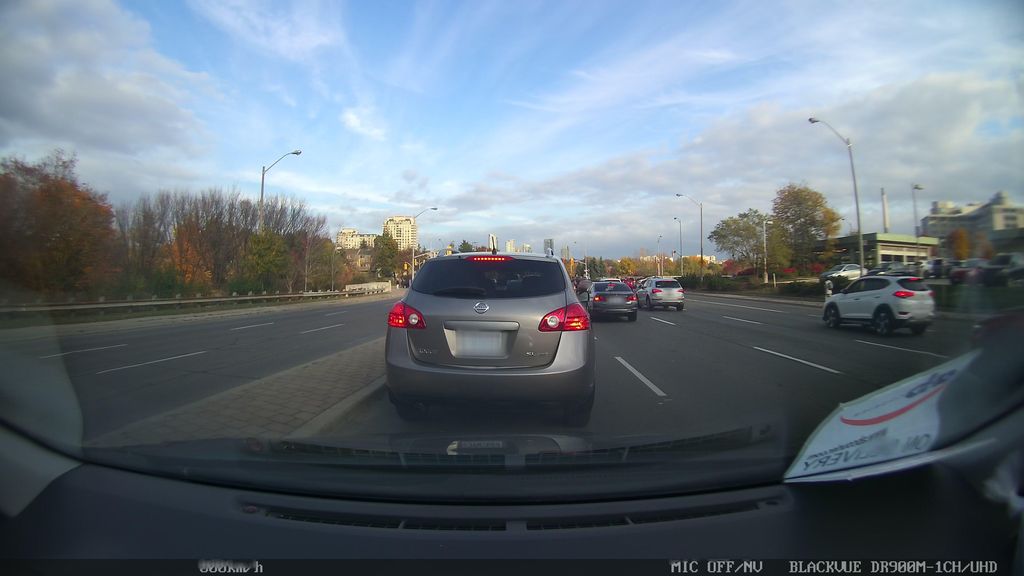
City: toronto